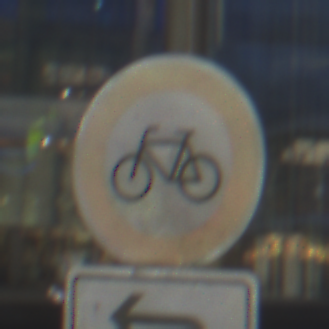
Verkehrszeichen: VerbotRadverkehr
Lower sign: RichtungsangabeDurchPfeile2
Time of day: Night
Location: Outdoor (Urban)
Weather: PartlyCloudy
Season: NotSpecified
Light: Artificial